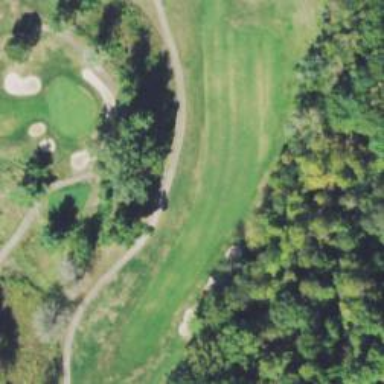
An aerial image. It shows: Golf hole.